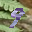
Label: 9